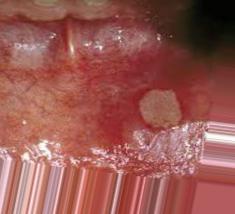
Condition: Mouth Ulcer